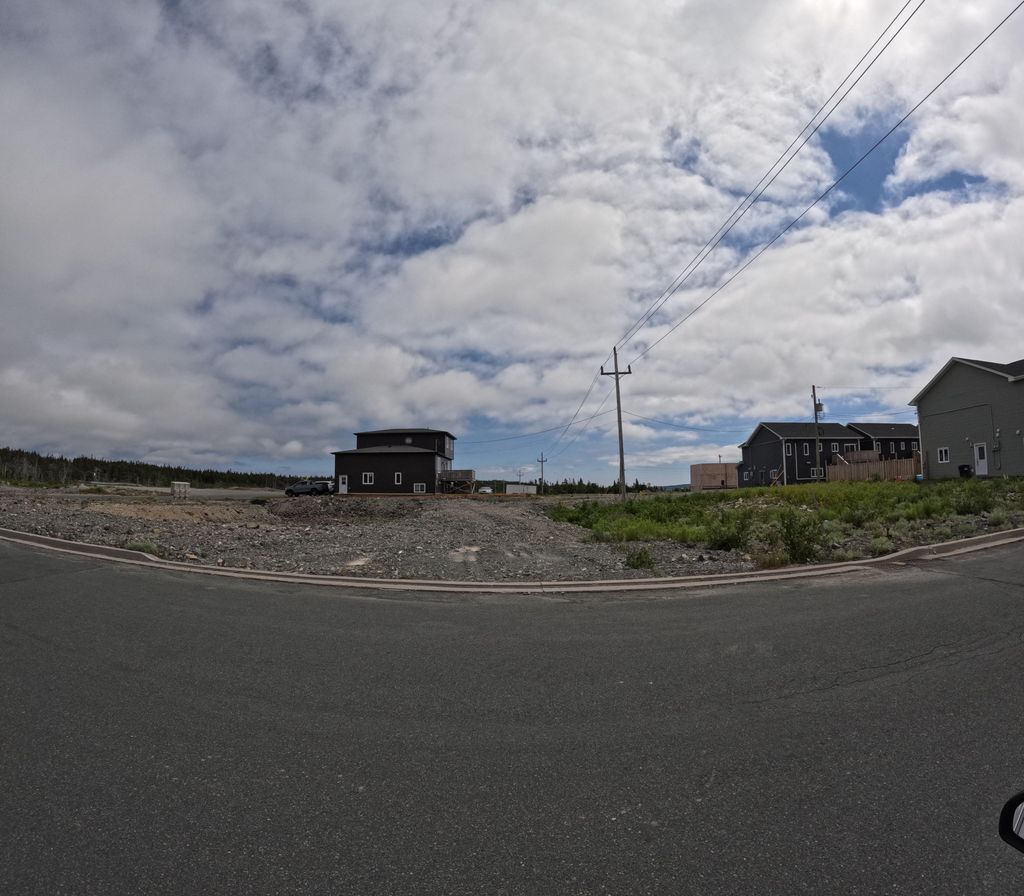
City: st_johns